Interaction volume radius: 5 \u00c5
Interaction volume height: 20 \u00c5
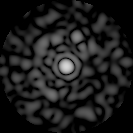
Disorder parameter: 0.7535